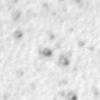
Label: no_change